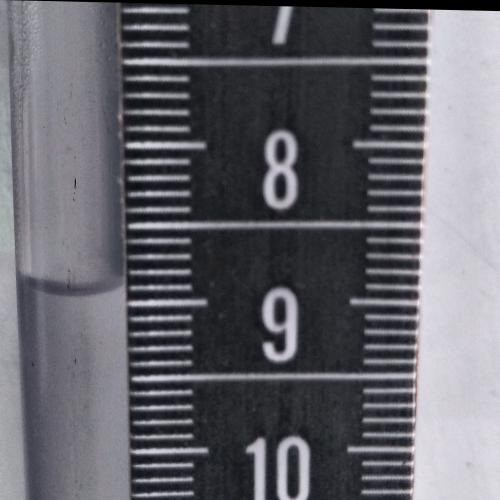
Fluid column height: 8.9 cm